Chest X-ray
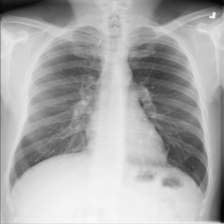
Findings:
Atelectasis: negative
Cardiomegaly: negative
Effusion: negative
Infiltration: negative
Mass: negative
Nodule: negative
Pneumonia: negative
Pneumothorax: negative
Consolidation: negative
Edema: negative
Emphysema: negative
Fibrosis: negative
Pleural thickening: negative
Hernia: negative